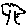
Label: tree